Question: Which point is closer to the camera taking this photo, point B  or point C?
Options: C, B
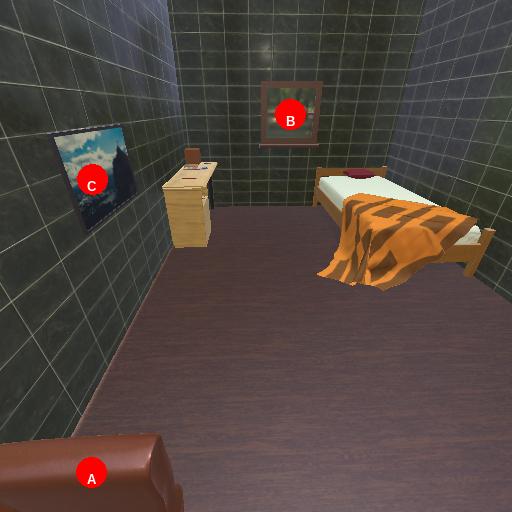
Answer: C